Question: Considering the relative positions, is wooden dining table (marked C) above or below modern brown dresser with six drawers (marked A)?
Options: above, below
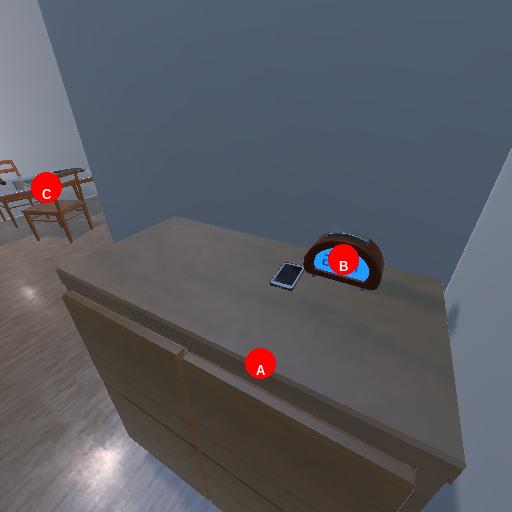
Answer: above